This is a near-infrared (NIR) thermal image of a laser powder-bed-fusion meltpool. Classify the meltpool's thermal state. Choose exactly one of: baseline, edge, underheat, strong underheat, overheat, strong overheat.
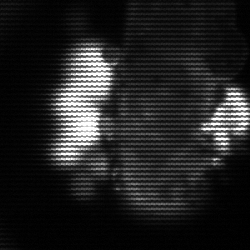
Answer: strong underheat